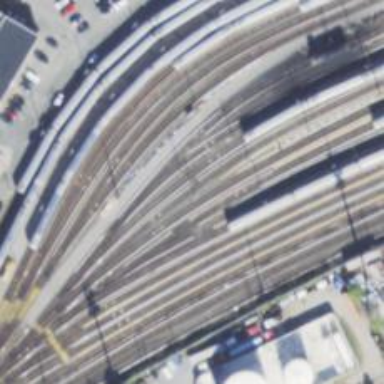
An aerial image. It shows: Electrified railway yard with rails.